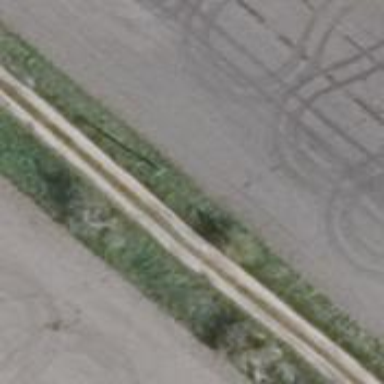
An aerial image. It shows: Power pole.